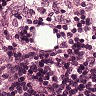
Metastatic tissue present: no